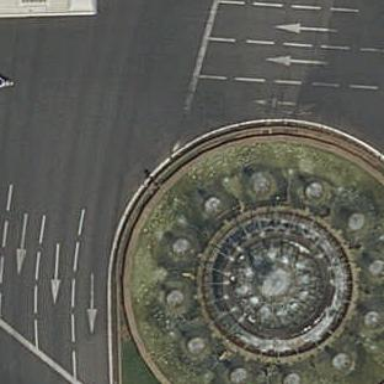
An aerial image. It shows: Fountain.